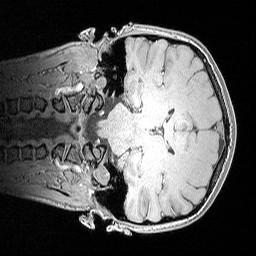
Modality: MP2RAGE
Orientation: coronal
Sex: female
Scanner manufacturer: siemens
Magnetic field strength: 3 T
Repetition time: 5 s
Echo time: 0.00292 s